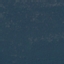
Land use / land cover class: Forest